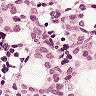
Metastatic tissue present: yes